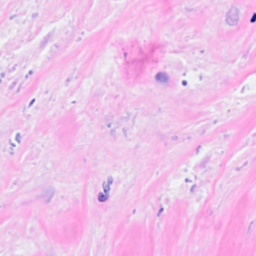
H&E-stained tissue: Breast